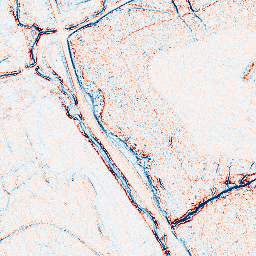
Category: edge_preserving
Decomposition family: anisotropic_diffusion
Decomposition parameters: iterations: 10
kappa: 100
gamma: 0.05
Upsampling method: bicubic_16x
Upsampling parameters: scale: 16
Upsampling scale: 16